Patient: sex F, age 35
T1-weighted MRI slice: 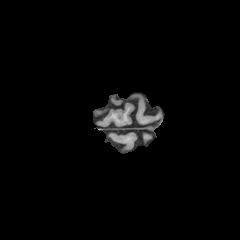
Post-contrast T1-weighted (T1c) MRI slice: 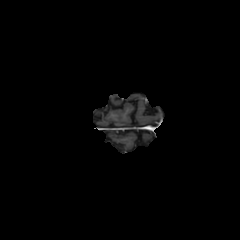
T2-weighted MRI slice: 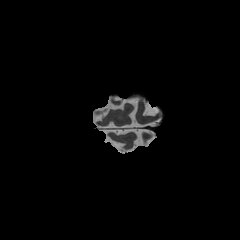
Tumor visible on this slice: no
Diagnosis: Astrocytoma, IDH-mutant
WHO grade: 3